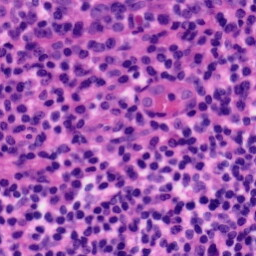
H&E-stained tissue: Tonsil